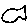
Label: fish